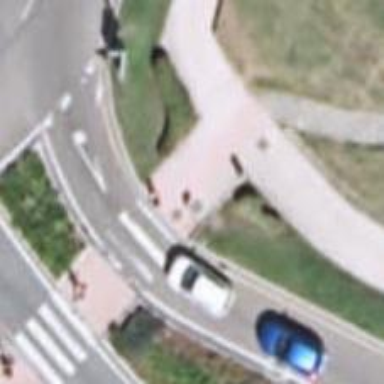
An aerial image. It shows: Compacted footway.